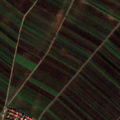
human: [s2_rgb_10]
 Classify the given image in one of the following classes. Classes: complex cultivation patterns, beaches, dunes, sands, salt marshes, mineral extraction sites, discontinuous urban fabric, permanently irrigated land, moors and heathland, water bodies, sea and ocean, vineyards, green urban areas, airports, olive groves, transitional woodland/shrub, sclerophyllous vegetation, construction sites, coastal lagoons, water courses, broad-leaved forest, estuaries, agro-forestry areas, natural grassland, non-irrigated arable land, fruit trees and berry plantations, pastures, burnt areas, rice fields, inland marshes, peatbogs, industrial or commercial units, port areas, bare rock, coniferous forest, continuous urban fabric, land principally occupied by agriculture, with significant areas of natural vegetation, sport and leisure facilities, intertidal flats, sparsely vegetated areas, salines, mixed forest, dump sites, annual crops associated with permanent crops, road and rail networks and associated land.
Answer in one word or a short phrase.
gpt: discontinuous urban fabric, vineyards